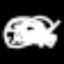
Label: squiggle